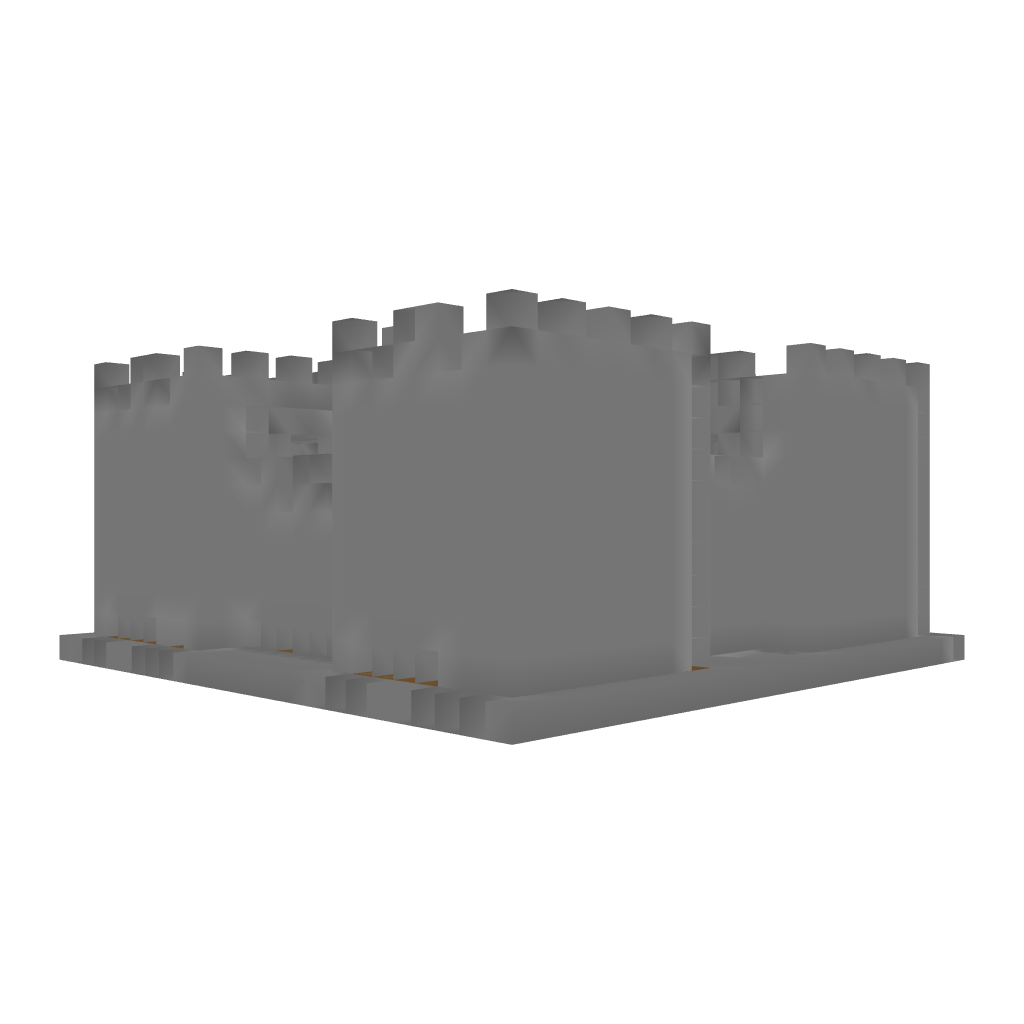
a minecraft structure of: Ultima Online Housing - Stone Keep bad low quality